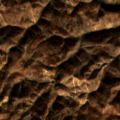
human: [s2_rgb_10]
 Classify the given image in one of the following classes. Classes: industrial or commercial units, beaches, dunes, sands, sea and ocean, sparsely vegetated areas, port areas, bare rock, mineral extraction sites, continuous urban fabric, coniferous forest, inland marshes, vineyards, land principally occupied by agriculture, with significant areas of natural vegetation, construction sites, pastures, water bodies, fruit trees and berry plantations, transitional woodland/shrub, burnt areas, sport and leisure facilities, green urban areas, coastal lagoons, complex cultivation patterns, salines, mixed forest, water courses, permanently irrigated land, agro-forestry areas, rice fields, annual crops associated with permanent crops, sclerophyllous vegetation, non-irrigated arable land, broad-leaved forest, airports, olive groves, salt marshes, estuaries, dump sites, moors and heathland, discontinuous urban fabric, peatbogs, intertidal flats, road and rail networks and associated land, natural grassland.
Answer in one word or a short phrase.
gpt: broad-leaved forest, coniferous forest, transitional woodland/shrub